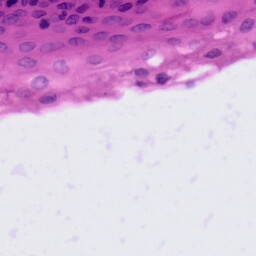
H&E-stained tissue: Tonsil